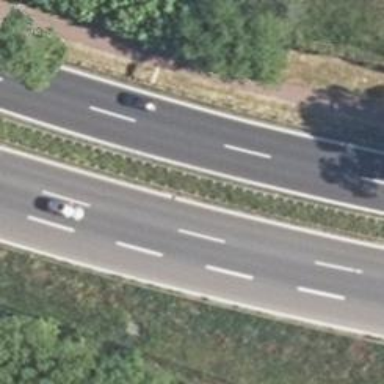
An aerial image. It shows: Asphalt motorway categorized as trunk road.